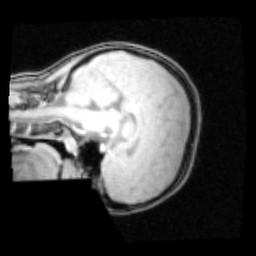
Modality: PDw
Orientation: sagittal
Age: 16
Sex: female
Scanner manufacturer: siemens
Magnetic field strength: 3 T
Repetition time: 0.25 s
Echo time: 0.00103 s